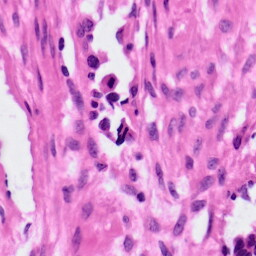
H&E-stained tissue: Ovarian